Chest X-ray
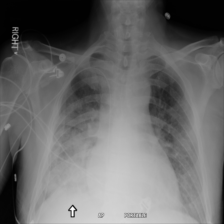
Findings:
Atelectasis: negative
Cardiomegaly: negative
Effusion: negative
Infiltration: negative
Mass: negative
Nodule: negative
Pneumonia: negative
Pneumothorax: negative
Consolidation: negative
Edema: negative
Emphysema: negative
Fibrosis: negative
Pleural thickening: negative
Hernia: negative